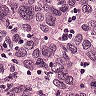
Metastatic tissue present: yes